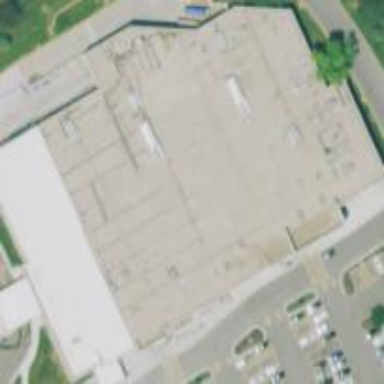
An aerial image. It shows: Supermarket located in building.